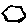
Label: hexagon